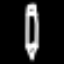
Label: pencil